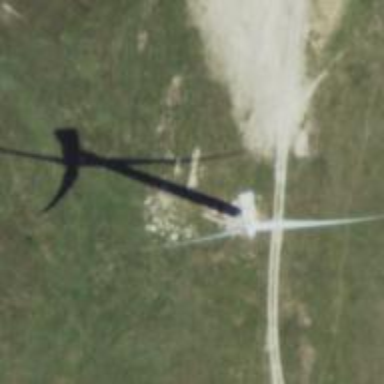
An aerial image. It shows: Wind generator powered by horizontal-axis wind turbine.